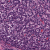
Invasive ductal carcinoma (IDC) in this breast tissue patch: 1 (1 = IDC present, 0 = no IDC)